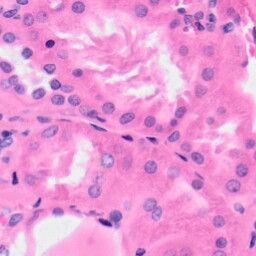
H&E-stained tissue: Kidney